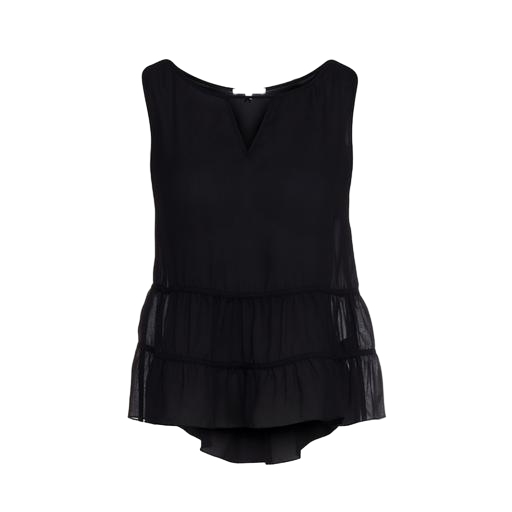
black tiered hem tank, black sleeveless layered hi-lo top, black leigh peplum top, white background